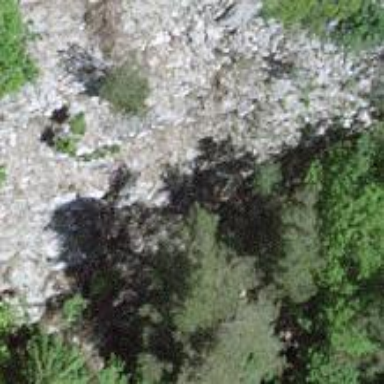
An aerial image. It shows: Cliff in nature.